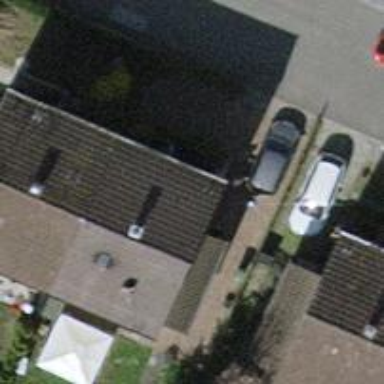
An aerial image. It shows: Semidetached house with gabled roof.